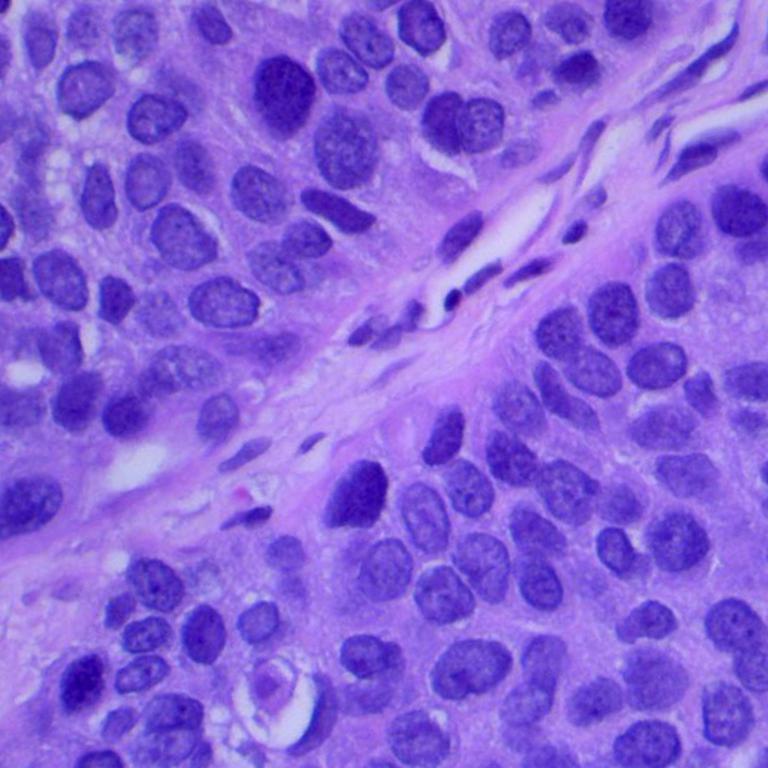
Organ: lung
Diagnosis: squamous carcinomas